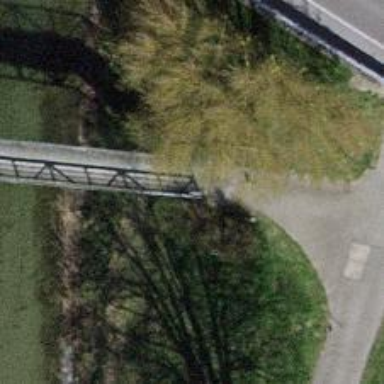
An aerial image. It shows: Guidepost providing information.